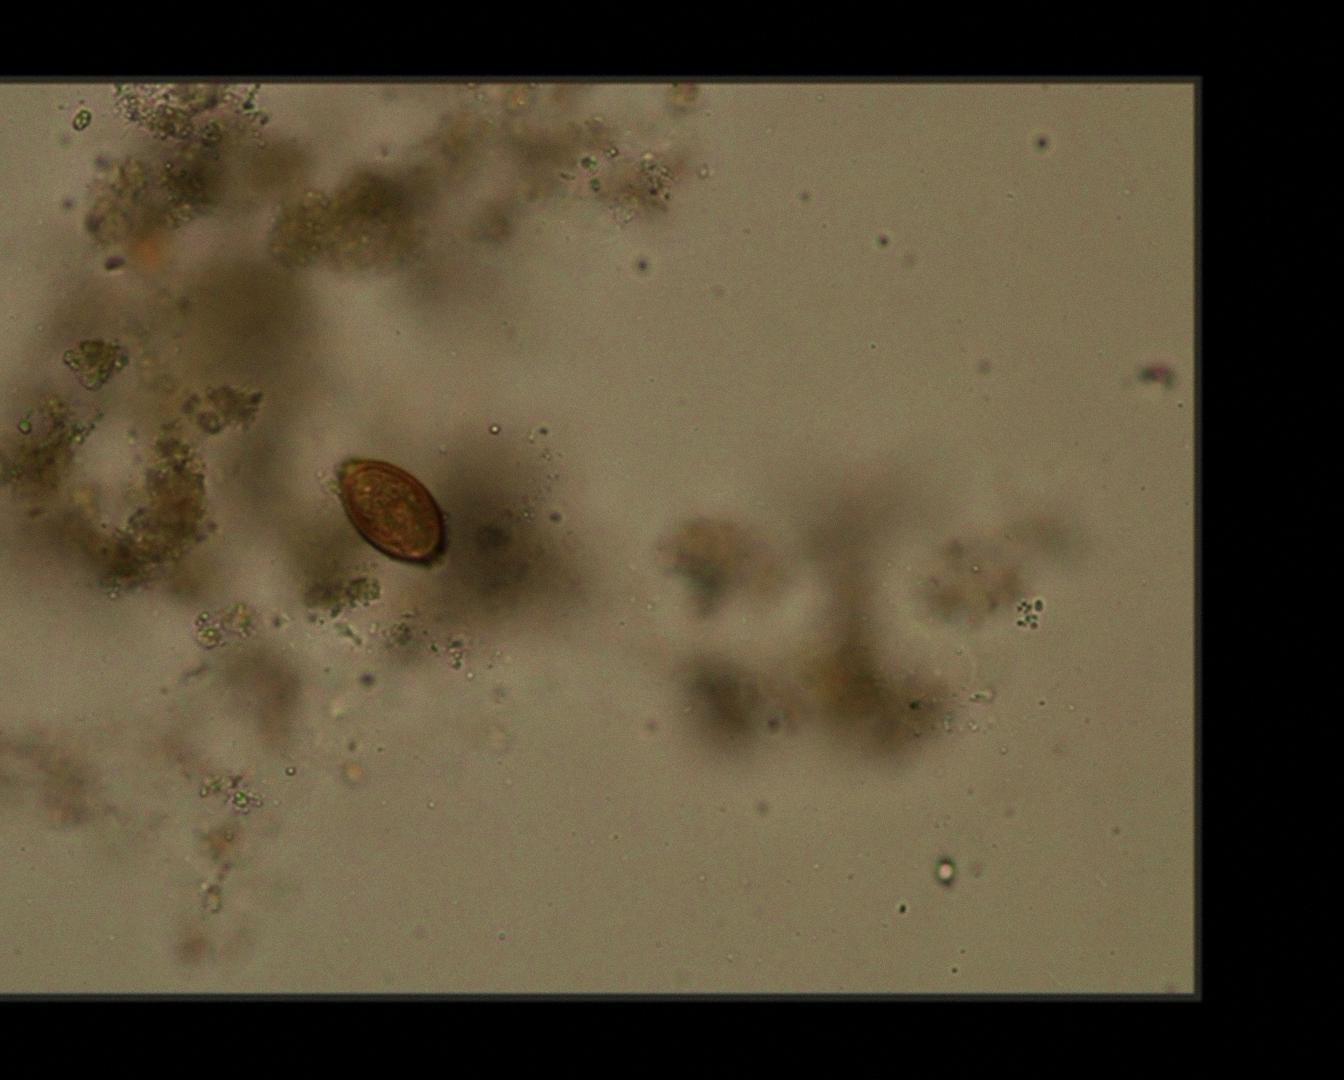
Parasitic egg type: Trichuris trichiura